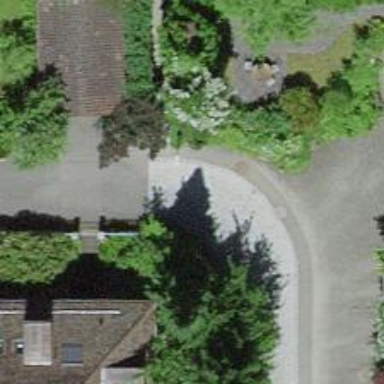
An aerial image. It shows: Steps on cobblestone road.